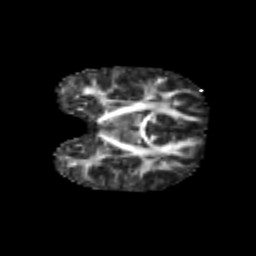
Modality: FA
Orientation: coronal
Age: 6
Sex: male
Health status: healthy